Question: Can we customize the edit button as we customize the delete button in tableview.
''
As you see in pic the edit button is in red colored circle, I need to customize the this button is it possible.
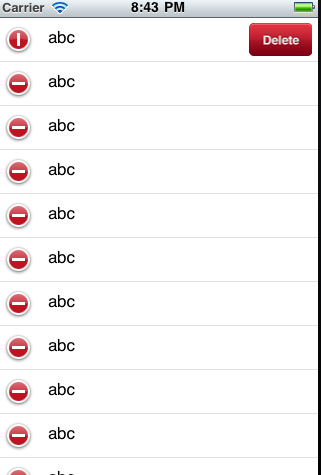
Answer: You have to make your customize UITableViewCell with your own images. And then perform Animation on Edit & Done clicked.